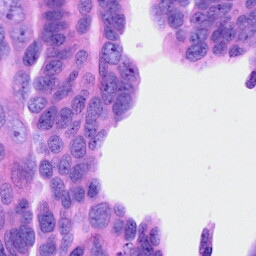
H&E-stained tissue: Ovarian